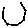
Label: hexagon